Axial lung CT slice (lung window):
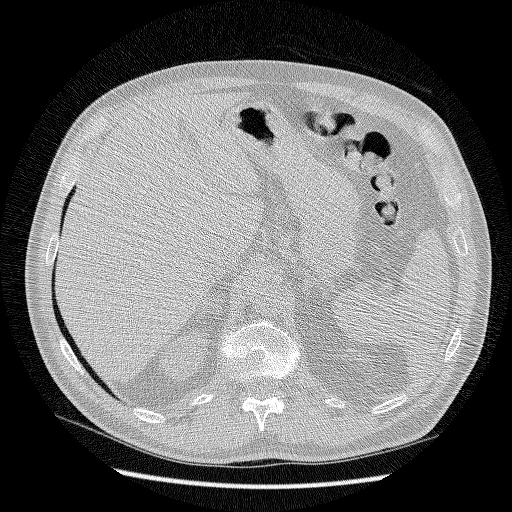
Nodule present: no